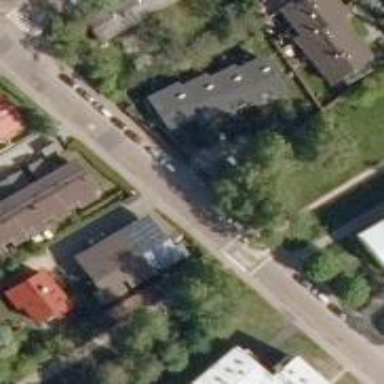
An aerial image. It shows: Marked crossing on the road.